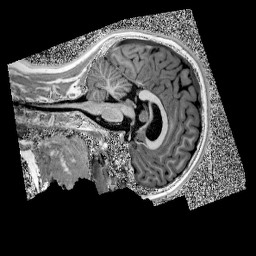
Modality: UNIT1
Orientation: sagittal
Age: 11
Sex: female
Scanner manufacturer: siemens
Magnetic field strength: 3 T
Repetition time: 4 s
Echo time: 0.00303 s